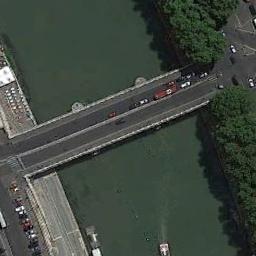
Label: bridge